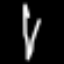
Label: fork